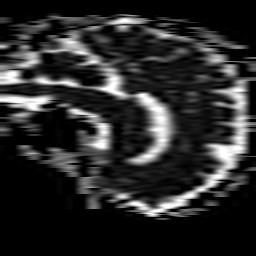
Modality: ADC
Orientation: sagittal
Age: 66
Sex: male
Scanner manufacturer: philips
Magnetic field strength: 1.5 T
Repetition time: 4.824 s
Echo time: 0.07764 s